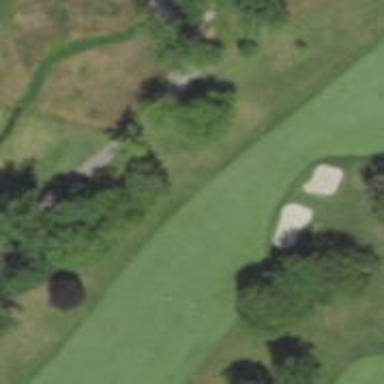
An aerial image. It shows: View of golf hole.